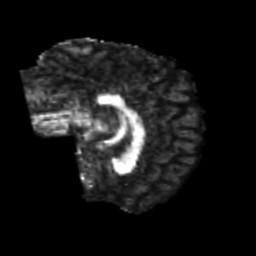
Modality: FA
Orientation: sagittal
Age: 24
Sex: female
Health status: healthy
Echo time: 0.074 s